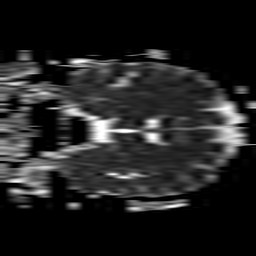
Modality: ADC
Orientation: coronal
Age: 53
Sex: male
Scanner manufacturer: philips
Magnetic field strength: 1.5 T
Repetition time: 3.389 s
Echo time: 0.06899 s